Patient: sex M, age 83
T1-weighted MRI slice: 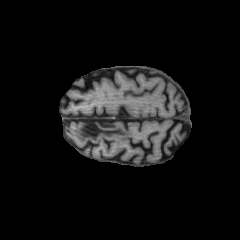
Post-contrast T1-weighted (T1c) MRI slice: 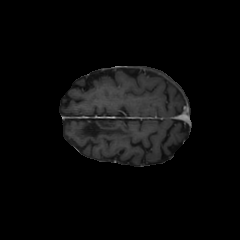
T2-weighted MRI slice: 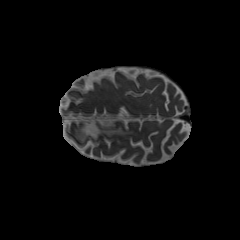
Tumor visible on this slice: no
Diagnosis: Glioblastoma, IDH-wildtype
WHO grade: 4